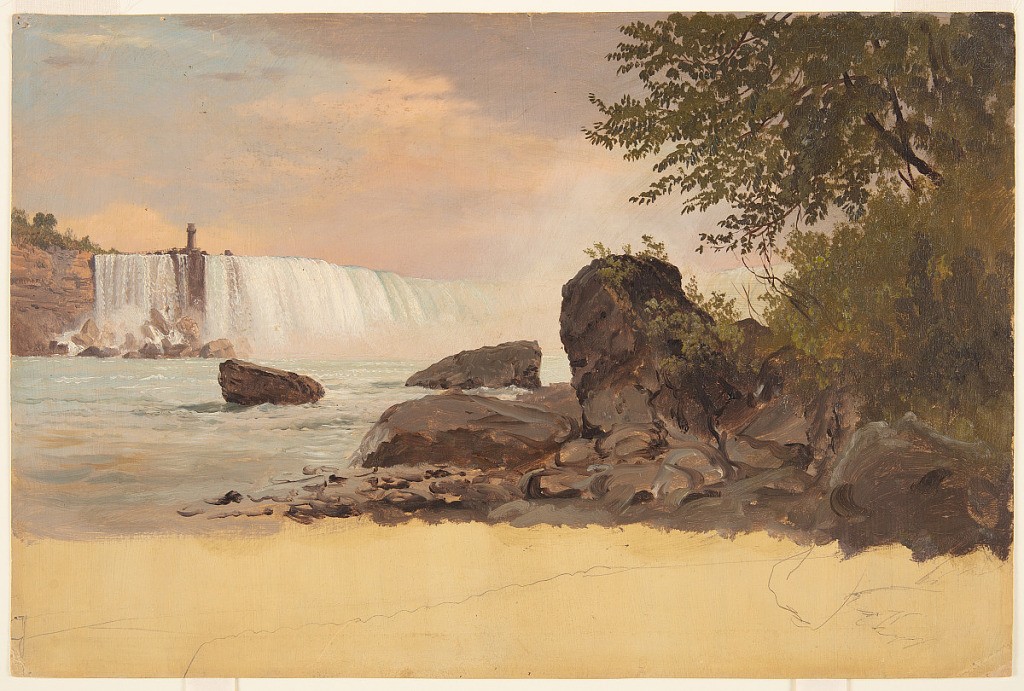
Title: Horseshoe Falls and Goat Island from the Canadian Bank, Niagara Falls, Canada
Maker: Frederic Edwin Church, American, 1826–1900
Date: October 1856
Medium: Oil and graphite on tan paperboard
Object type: Drawing
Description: Landscape sketch showing a view of Horseshoe Falls and Goat Island from shoreline of the Niagara River on the Canadian side. The trees and foliage of the nearby bank are visible in the foreground at right, beside a rocky shoreline strewn with large boulders--some of which are semi-submerged. At center left, the bulging portion of Horseshoe Falls (Terrapin Point) is shown with the Terrapin Tower prominently perched precipitously on its edge. At center right, the immense falls kick up a plume of mist. At far left, the woods and sheer cliffs of Goat Island are visible. In the background, rosy sunset clouds hang in an otherwise blue sky.